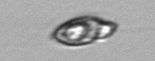
Label: Katodinium_or_Torodinium